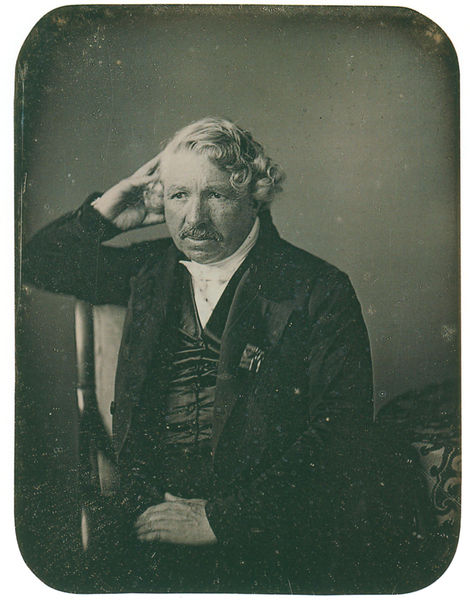
Titel: J. L. M. Daguerre
Künstler: Jean-Baptiste Sabatier-Blot
Institution: Paris, Societé francaise de photographie
Schlagwörter: hand, kopf, mann, weiß, sitzen, braun, finger, grau, haar, mund, nase, schwarz, stirn, stuhl, stützen, tisch, blick, ornament, alt, anzug, bart, blond, hemd, jacke, schnurrbart, arm, augen, gesicht, kragen, bild, bildnis, herr, hände, portrait, porträt, haare, mantel, pose, sessel, sitzend, locken, perücke, lehne, sepia, chair, dick, hair, nose, room, sitting, table, maler, korb, hinterkopf, ellenbogen, aufstützen, fliege, jackett, revers, sakko, schnauzer, jacket, weste, foto, fotografie, photographie, denken, schwarzweiss, denker, abzeichen, orden, photo, man, eyes, suit, fotographie, sorge, livre, studio, thinking, waistcoat, weiße haare, moustache, liszt, wig, 19.jahrhundert